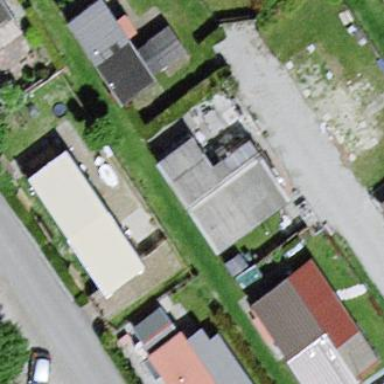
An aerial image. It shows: Simple house.